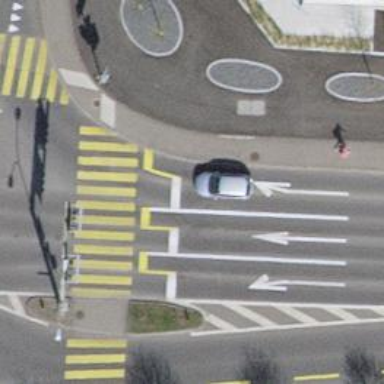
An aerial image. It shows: Road with traffic signals.